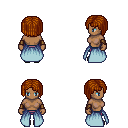
a pixel art fantasy rpg character, female body template, human, dark skin, overskirt, magenta pants, brunette pageboy hairstyle, leather bracers, gray slippers, four views (front, back, left, right), 2x2 character sprite sheet, small pixel art, hard edges, no anti-aliasing